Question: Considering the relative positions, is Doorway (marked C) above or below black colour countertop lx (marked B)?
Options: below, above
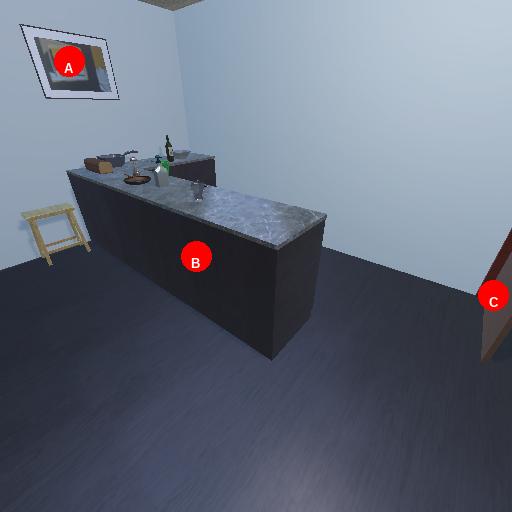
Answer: below